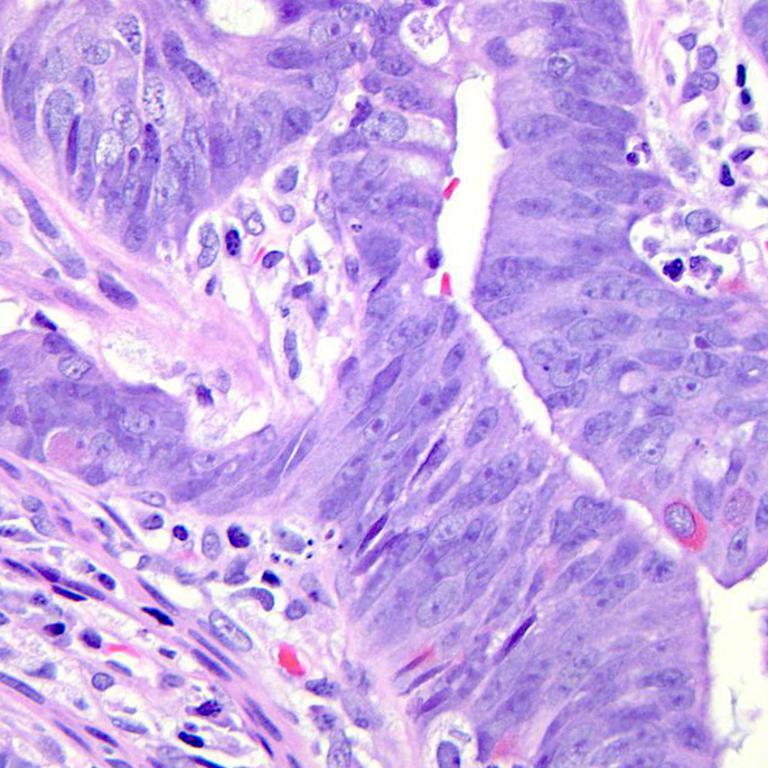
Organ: colon
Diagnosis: adenocarcinomas